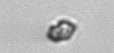
Label: Heterocapsa_rotundata